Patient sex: F
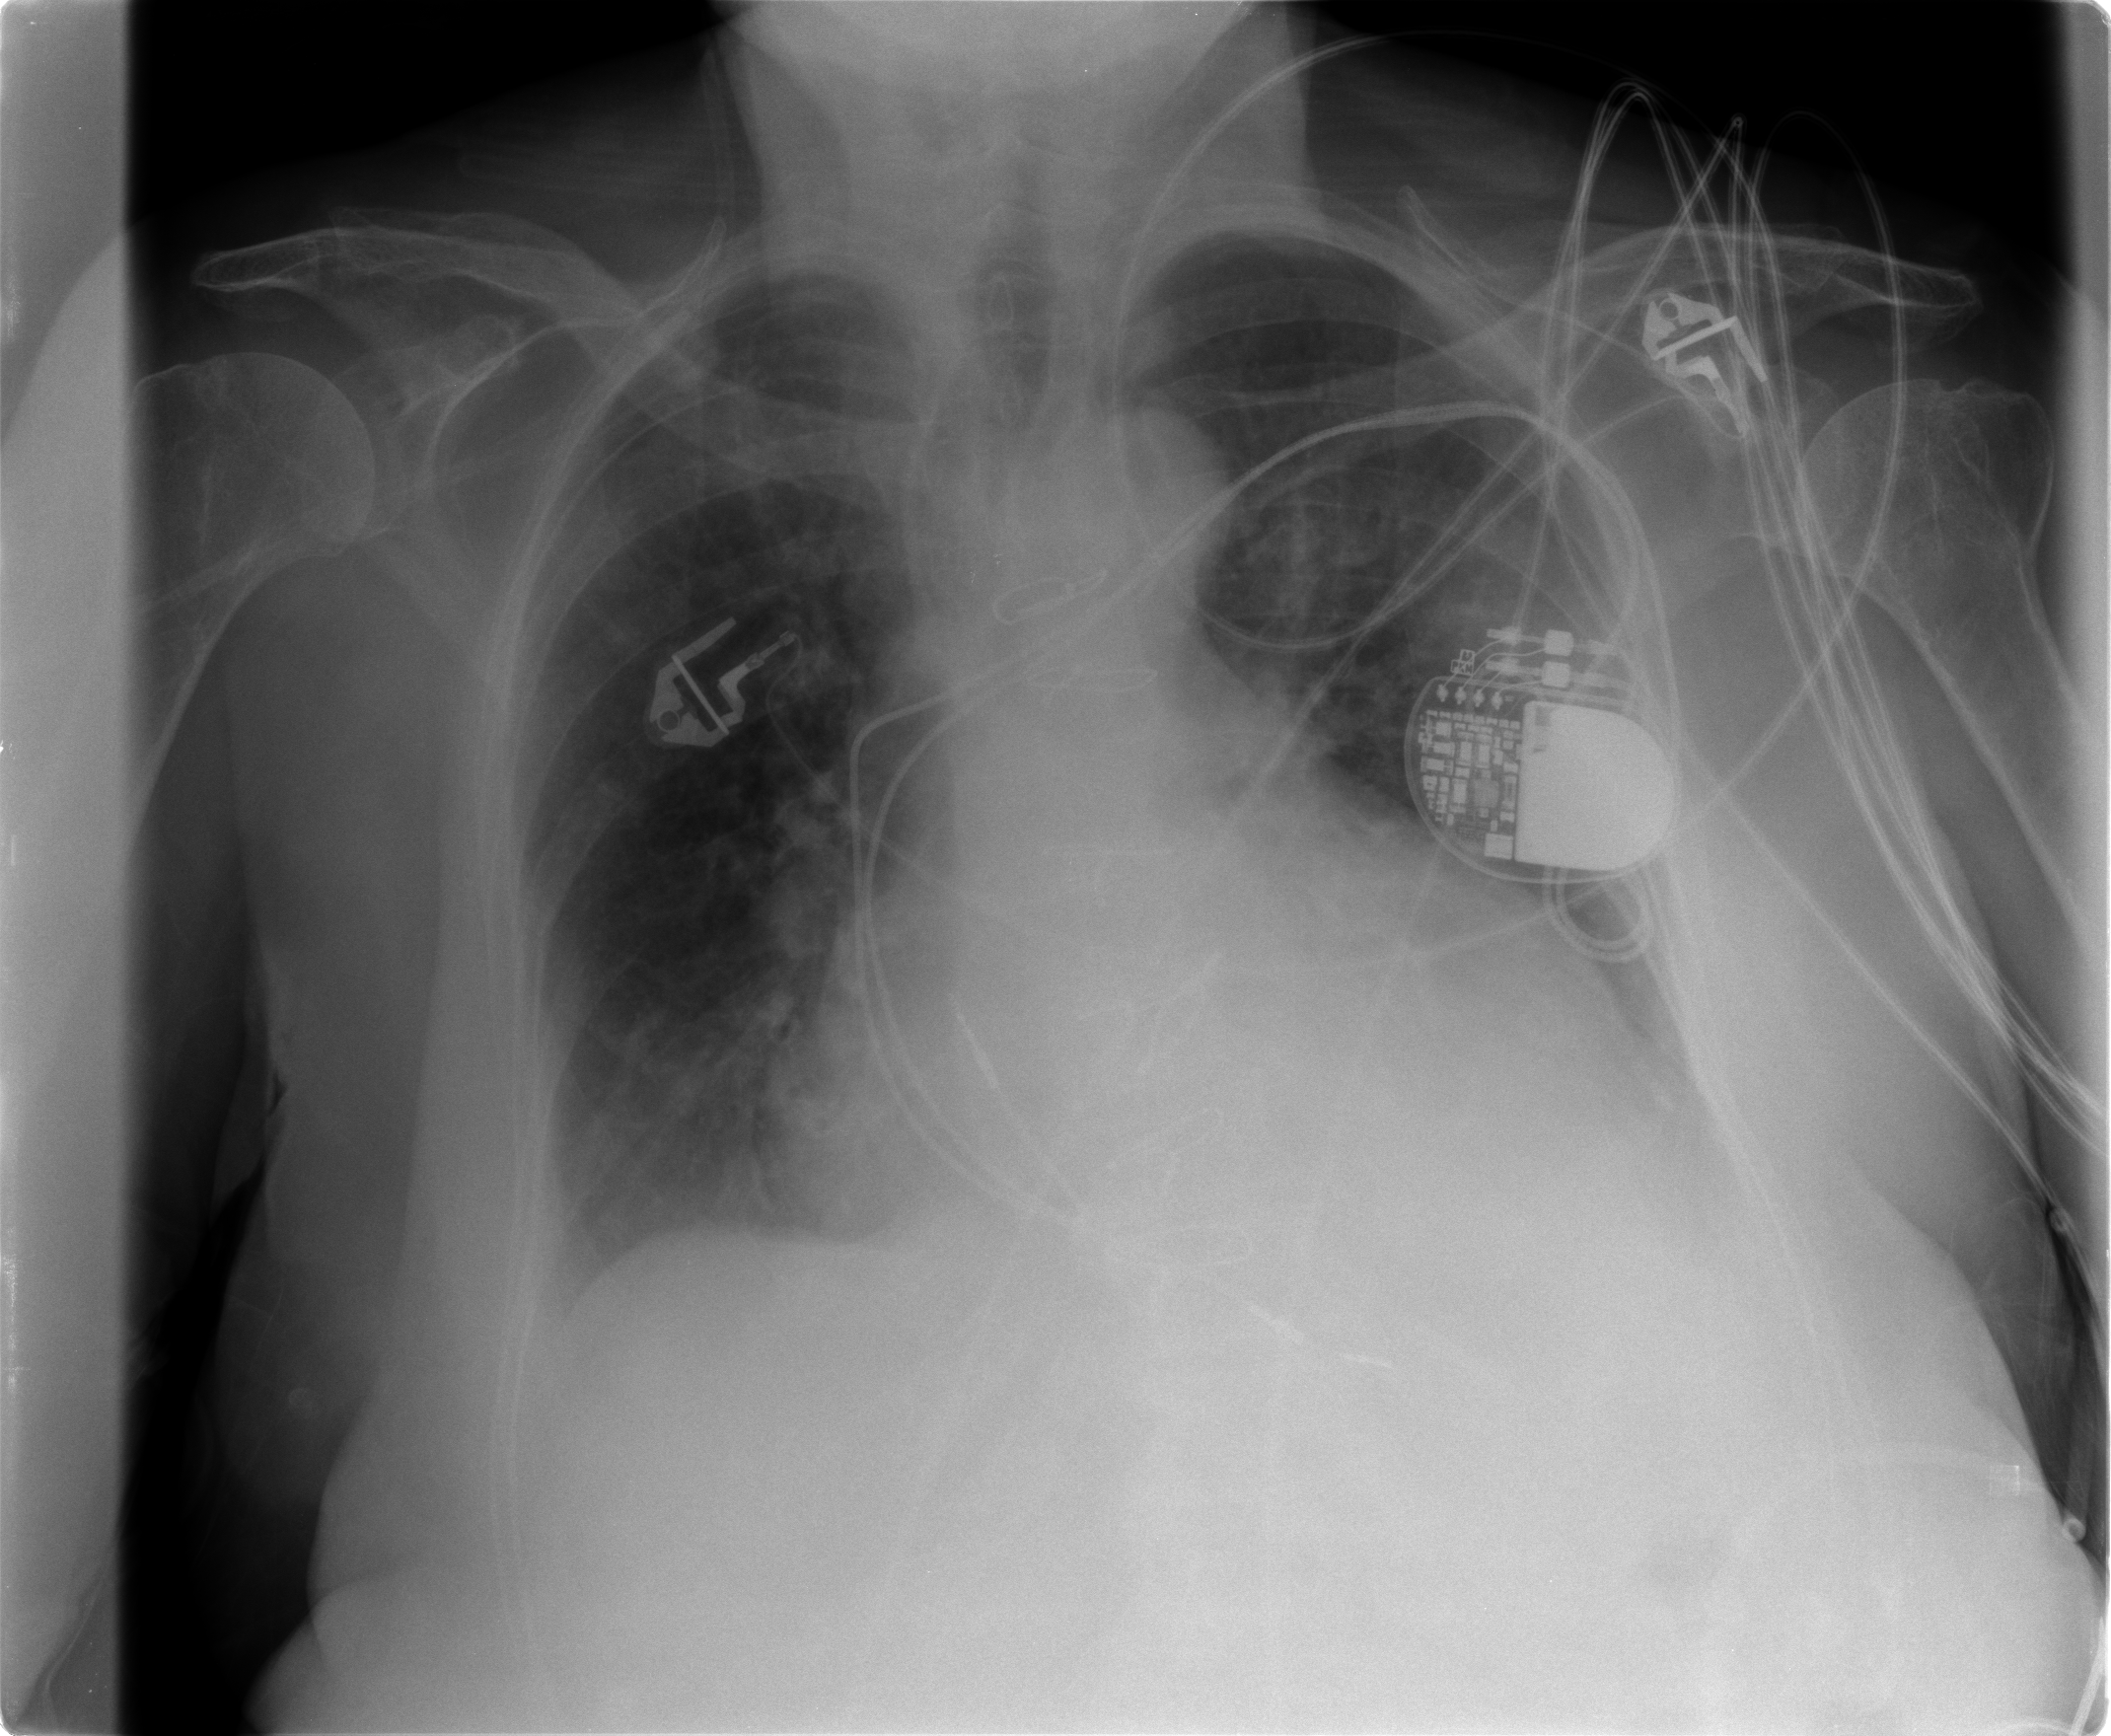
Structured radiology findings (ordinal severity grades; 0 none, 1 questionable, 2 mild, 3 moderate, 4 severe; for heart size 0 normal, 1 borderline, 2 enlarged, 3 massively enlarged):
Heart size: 3
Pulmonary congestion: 2
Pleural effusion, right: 2
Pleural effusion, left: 2
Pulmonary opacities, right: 2
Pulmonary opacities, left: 0
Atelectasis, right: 2
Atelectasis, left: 2